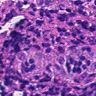
Metastatic tissue present: no